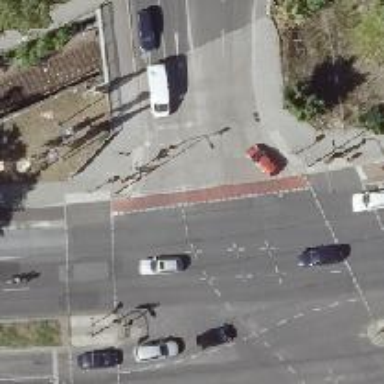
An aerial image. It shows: Crossing with traffic signals.